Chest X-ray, PA view. Patient: 60 years old, sex M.
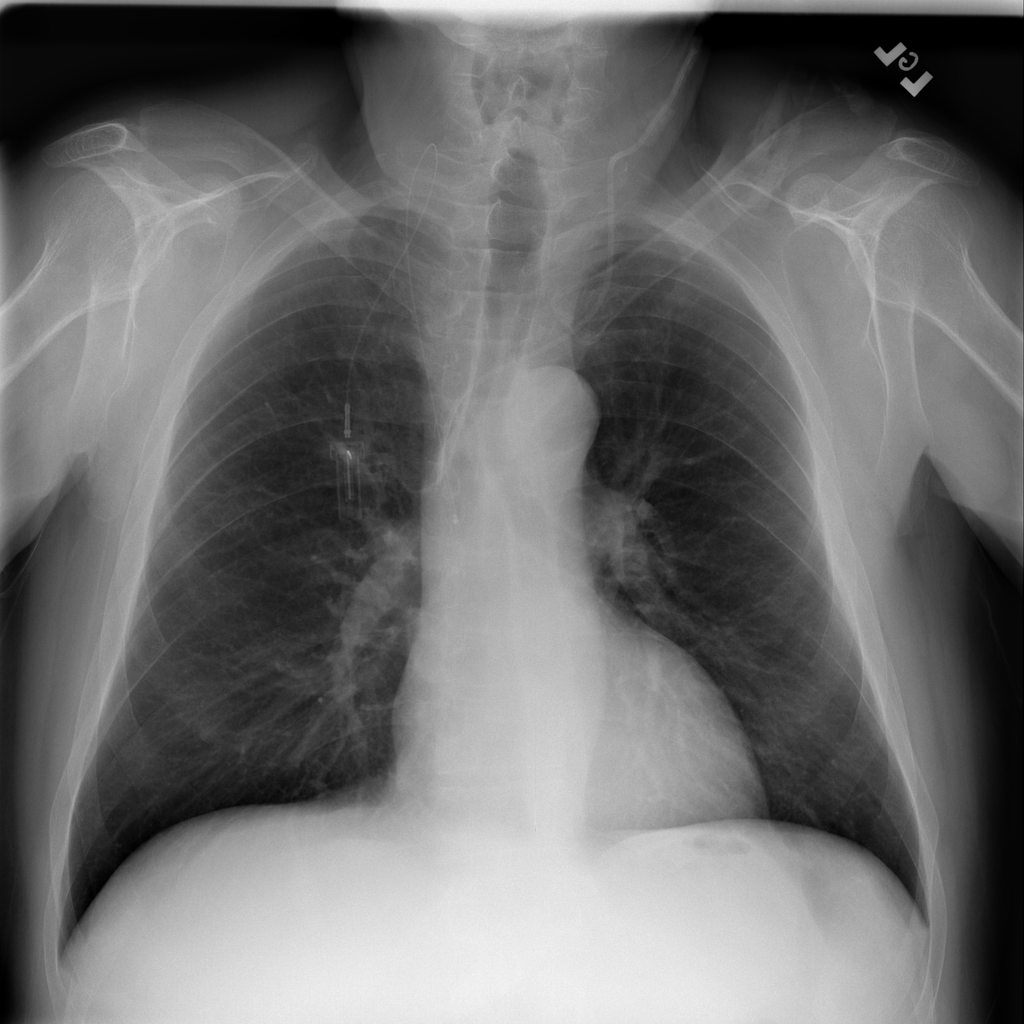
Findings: No Finding